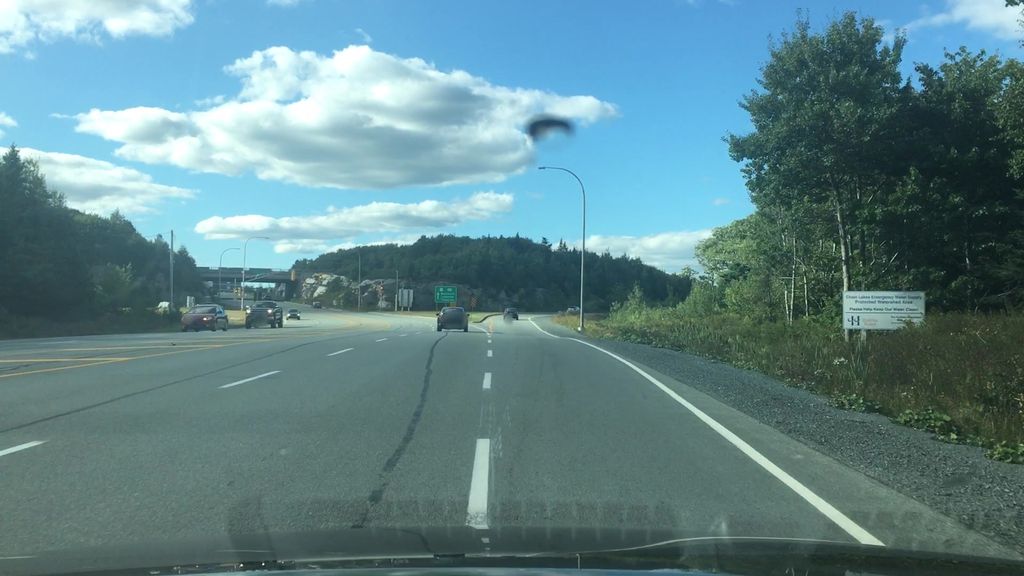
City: halifax